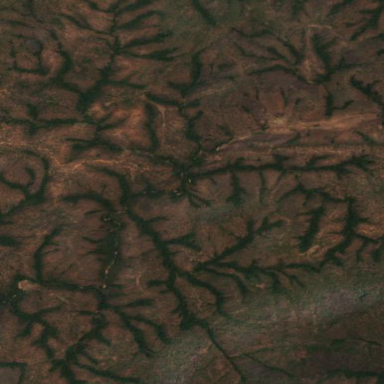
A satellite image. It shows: Forest area.